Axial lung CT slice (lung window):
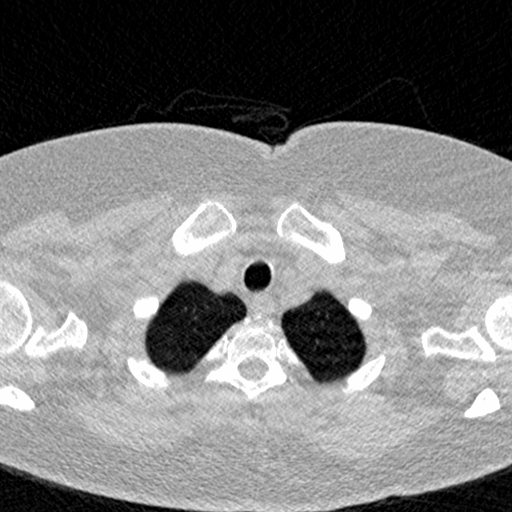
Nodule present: no